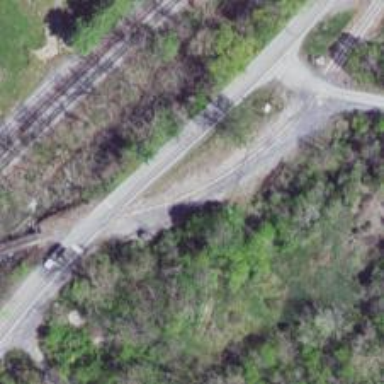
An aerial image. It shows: Railway siding with rails.